RGB frame:
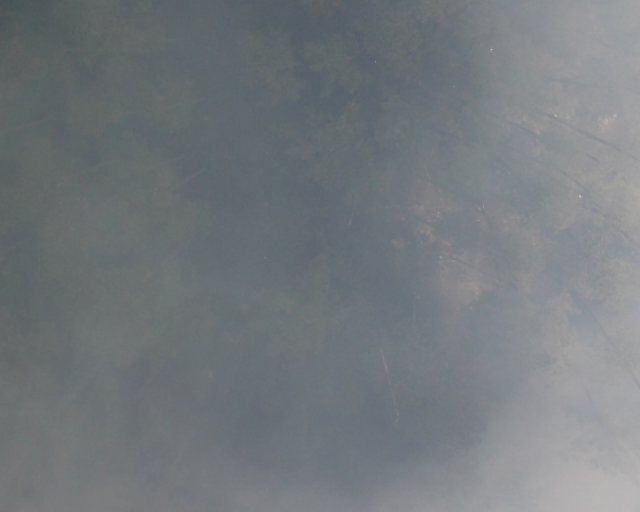
Thermal frame:
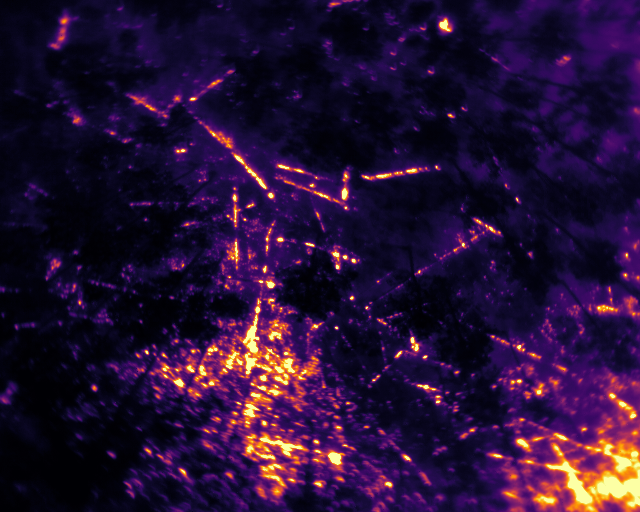
Captured: 2026-02-27 02:40:40
Pixels at or above 80 °C: 14867 (fraction of frame: 0.04537)